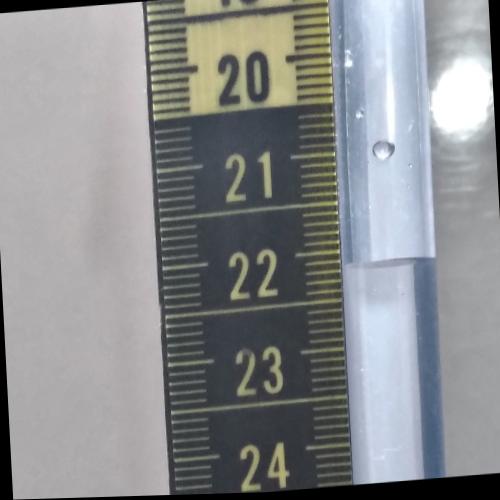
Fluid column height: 22.2 cm